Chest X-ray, PA view. Patient: 41 years old, sex F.
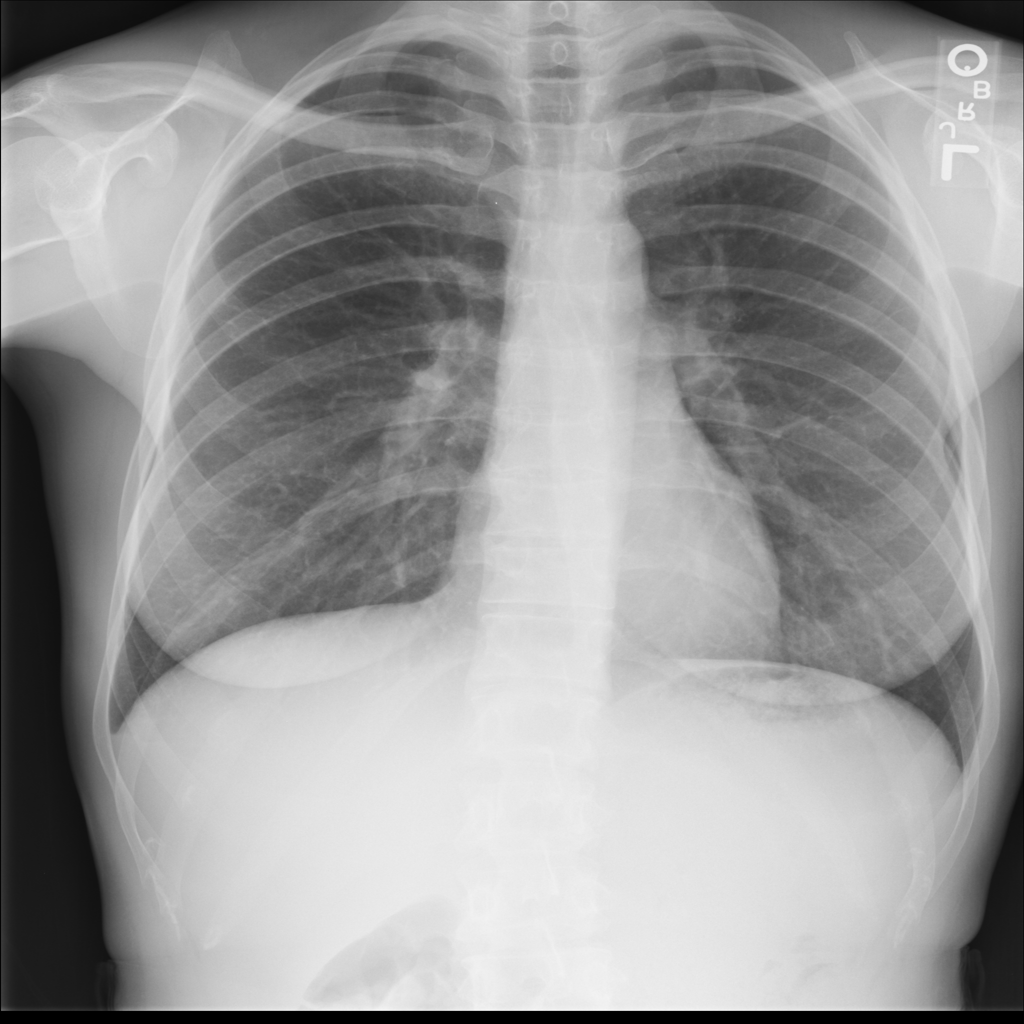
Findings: No Finding